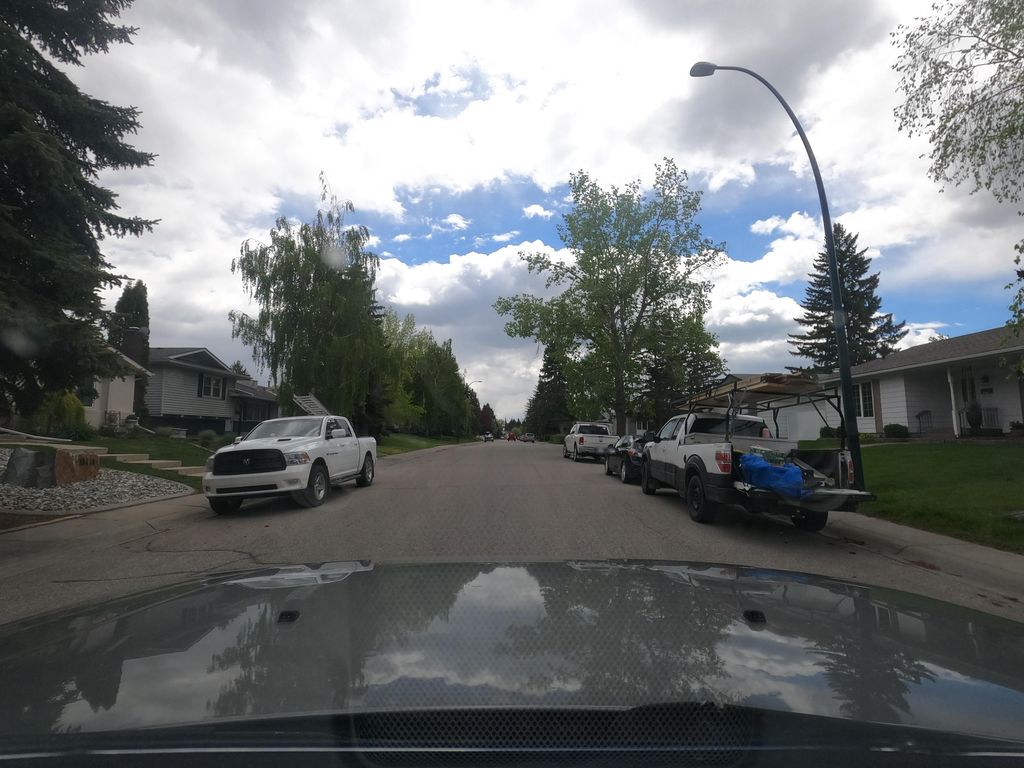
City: calgary